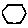
Label: hexagon